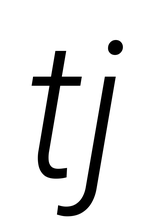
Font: Roboto-Italic_Light_Italic